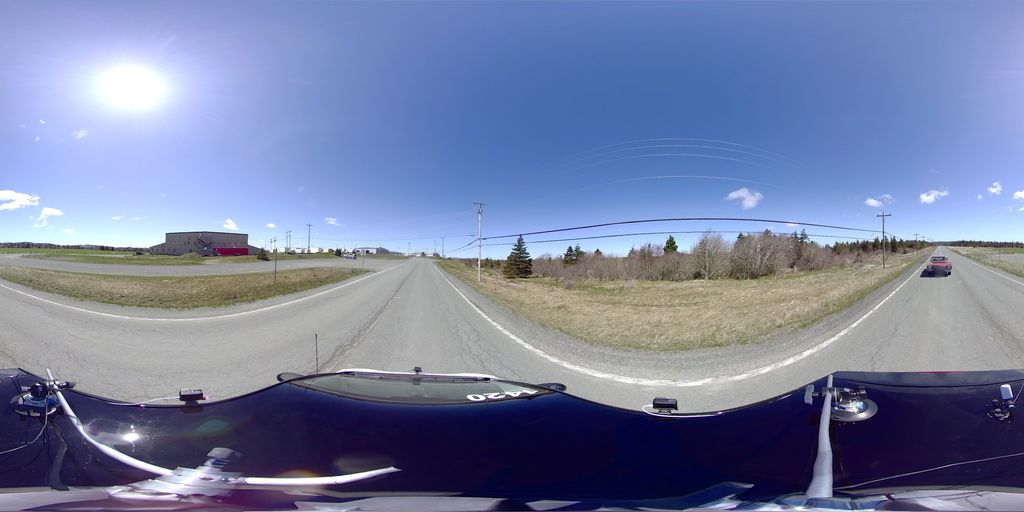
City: st_johns